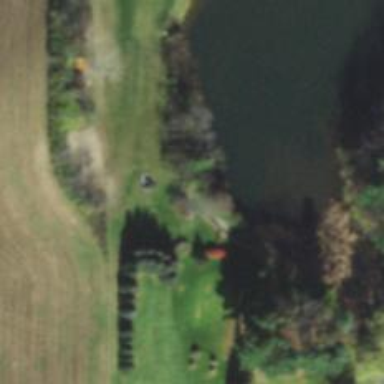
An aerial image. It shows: Path for golf carts.